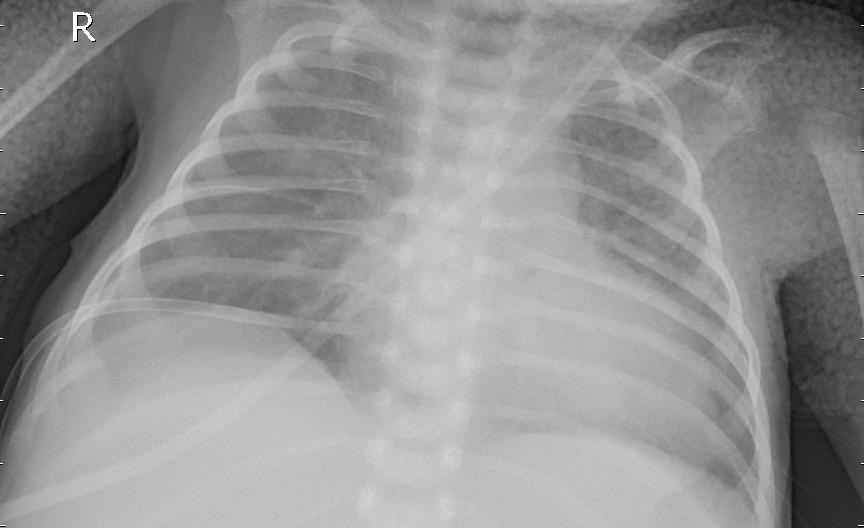
Diagnosis: PNEUMONIA